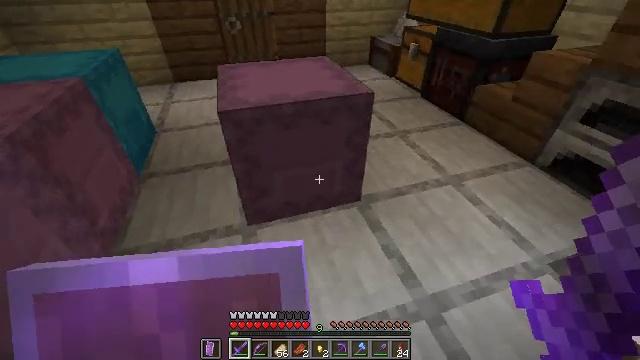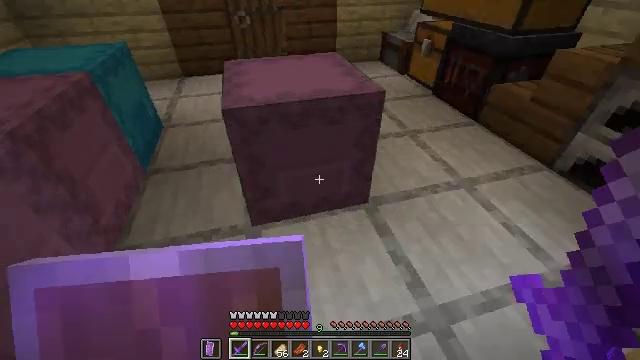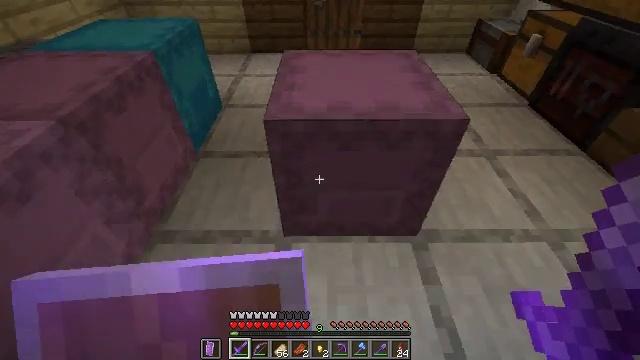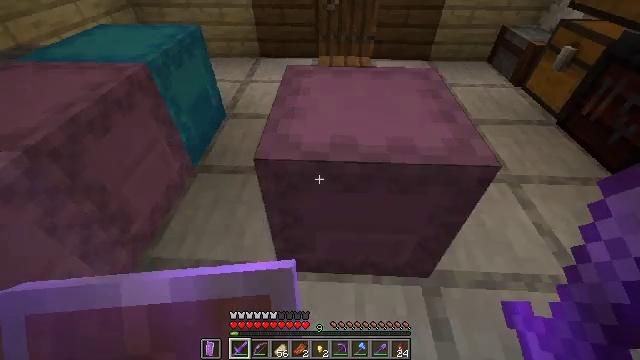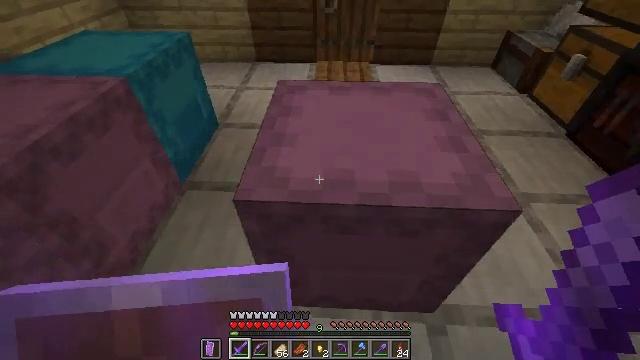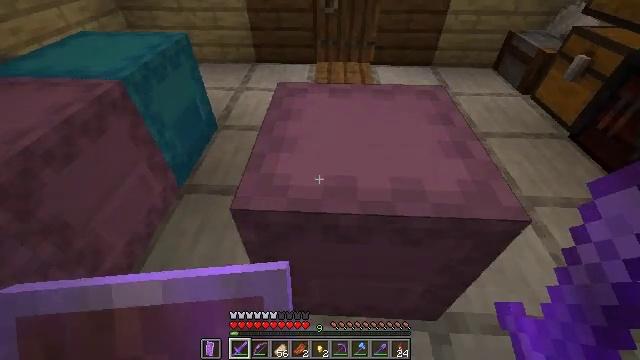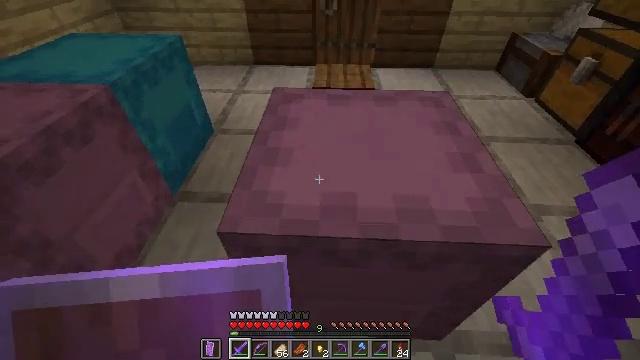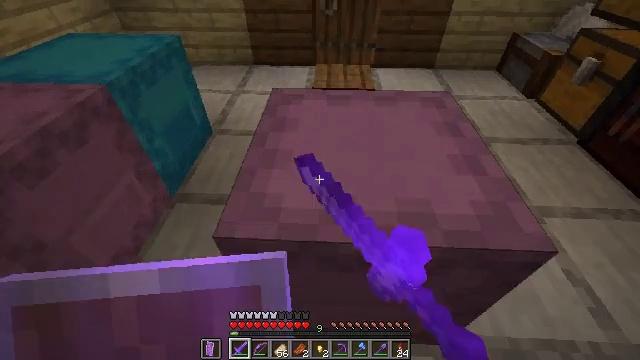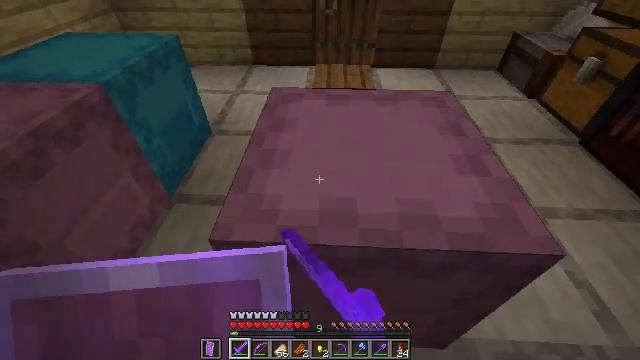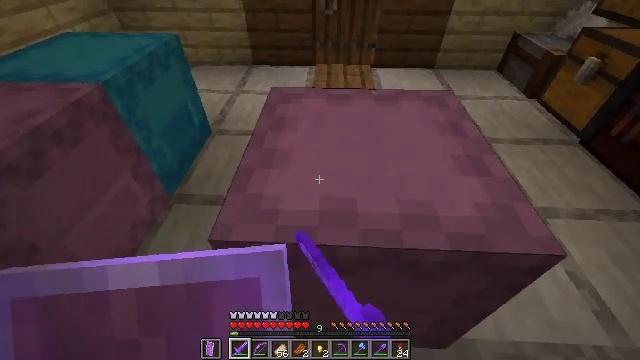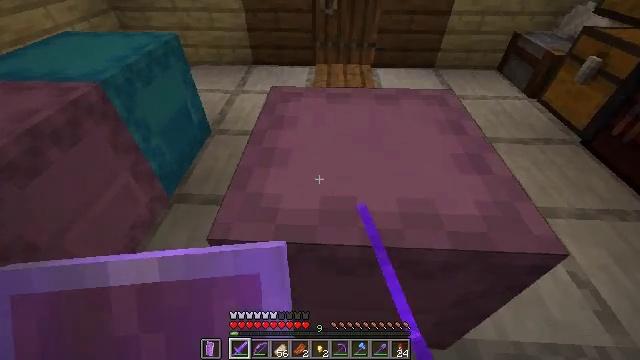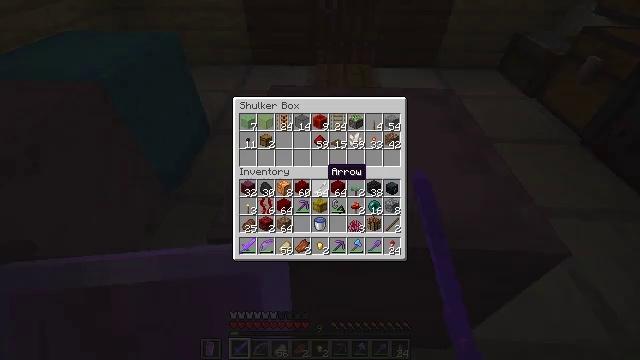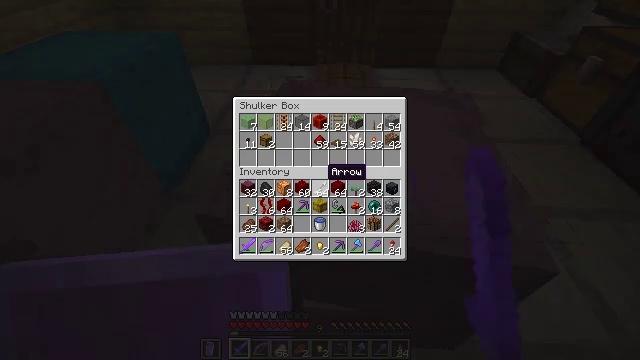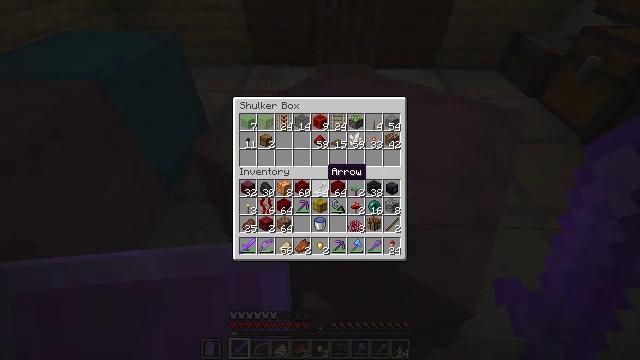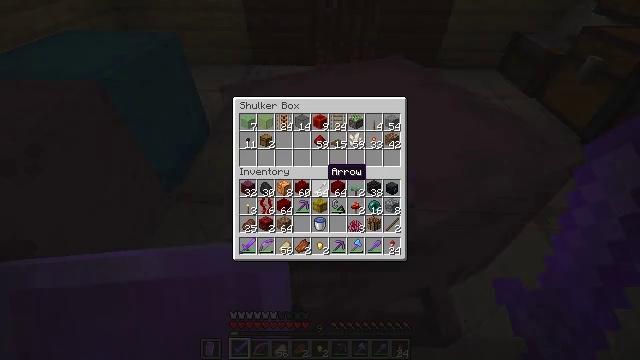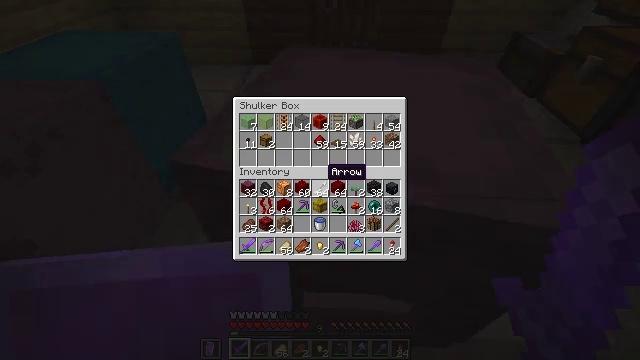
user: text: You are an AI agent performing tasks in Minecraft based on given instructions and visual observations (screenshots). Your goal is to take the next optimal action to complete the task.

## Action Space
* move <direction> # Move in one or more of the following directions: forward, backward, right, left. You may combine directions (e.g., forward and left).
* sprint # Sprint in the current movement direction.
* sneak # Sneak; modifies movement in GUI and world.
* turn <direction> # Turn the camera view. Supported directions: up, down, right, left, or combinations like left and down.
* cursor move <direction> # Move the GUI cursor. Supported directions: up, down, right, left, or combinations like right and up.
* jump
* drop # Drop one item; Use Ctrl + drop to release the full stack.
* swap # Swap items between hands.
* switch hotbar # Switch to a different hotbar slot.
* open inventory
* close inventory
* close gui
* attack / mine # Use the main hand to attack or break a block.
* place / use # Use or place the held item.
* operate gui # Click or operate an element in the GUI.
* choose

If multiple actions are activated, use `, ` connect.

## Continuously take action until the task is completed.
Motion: motion action
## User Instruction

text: Attack the spruce trapdoor to gather it.
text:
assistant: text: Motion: move forward, turn left
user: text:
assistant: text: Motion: move forward, turn left and down
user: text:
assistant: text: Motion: move forward, turn left
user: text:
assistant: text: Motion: move forward
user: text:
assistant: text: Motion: no_op
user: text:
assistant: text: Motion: use / place
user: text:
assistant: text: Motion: use / place
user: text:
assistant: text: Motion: use / place
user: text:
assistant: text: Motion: no_op
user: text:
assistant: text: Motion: no_op
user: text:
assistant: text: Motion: no_op
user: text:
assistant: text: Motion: no_op
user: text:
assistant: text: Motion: no_op
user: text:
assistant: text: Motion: no_op
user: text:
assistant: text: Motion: no_op
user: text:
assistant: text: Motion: no_op
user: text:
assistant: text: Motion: no_op
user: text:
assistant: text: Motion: no_op
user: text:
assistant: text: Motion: no_op
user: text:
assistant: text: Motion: no_op
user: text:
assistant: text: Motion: turn right and down
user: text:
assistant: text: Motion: turn right and down
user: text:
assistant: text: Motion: no_op
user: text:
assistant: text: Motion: no_op
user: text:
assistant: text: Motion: no_op
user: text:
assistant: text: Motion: turn right
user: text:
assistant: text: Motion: no_op
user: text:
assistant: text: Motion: no_op
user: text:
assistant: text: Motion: no_op
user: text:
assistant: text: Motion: no_op